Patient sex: F
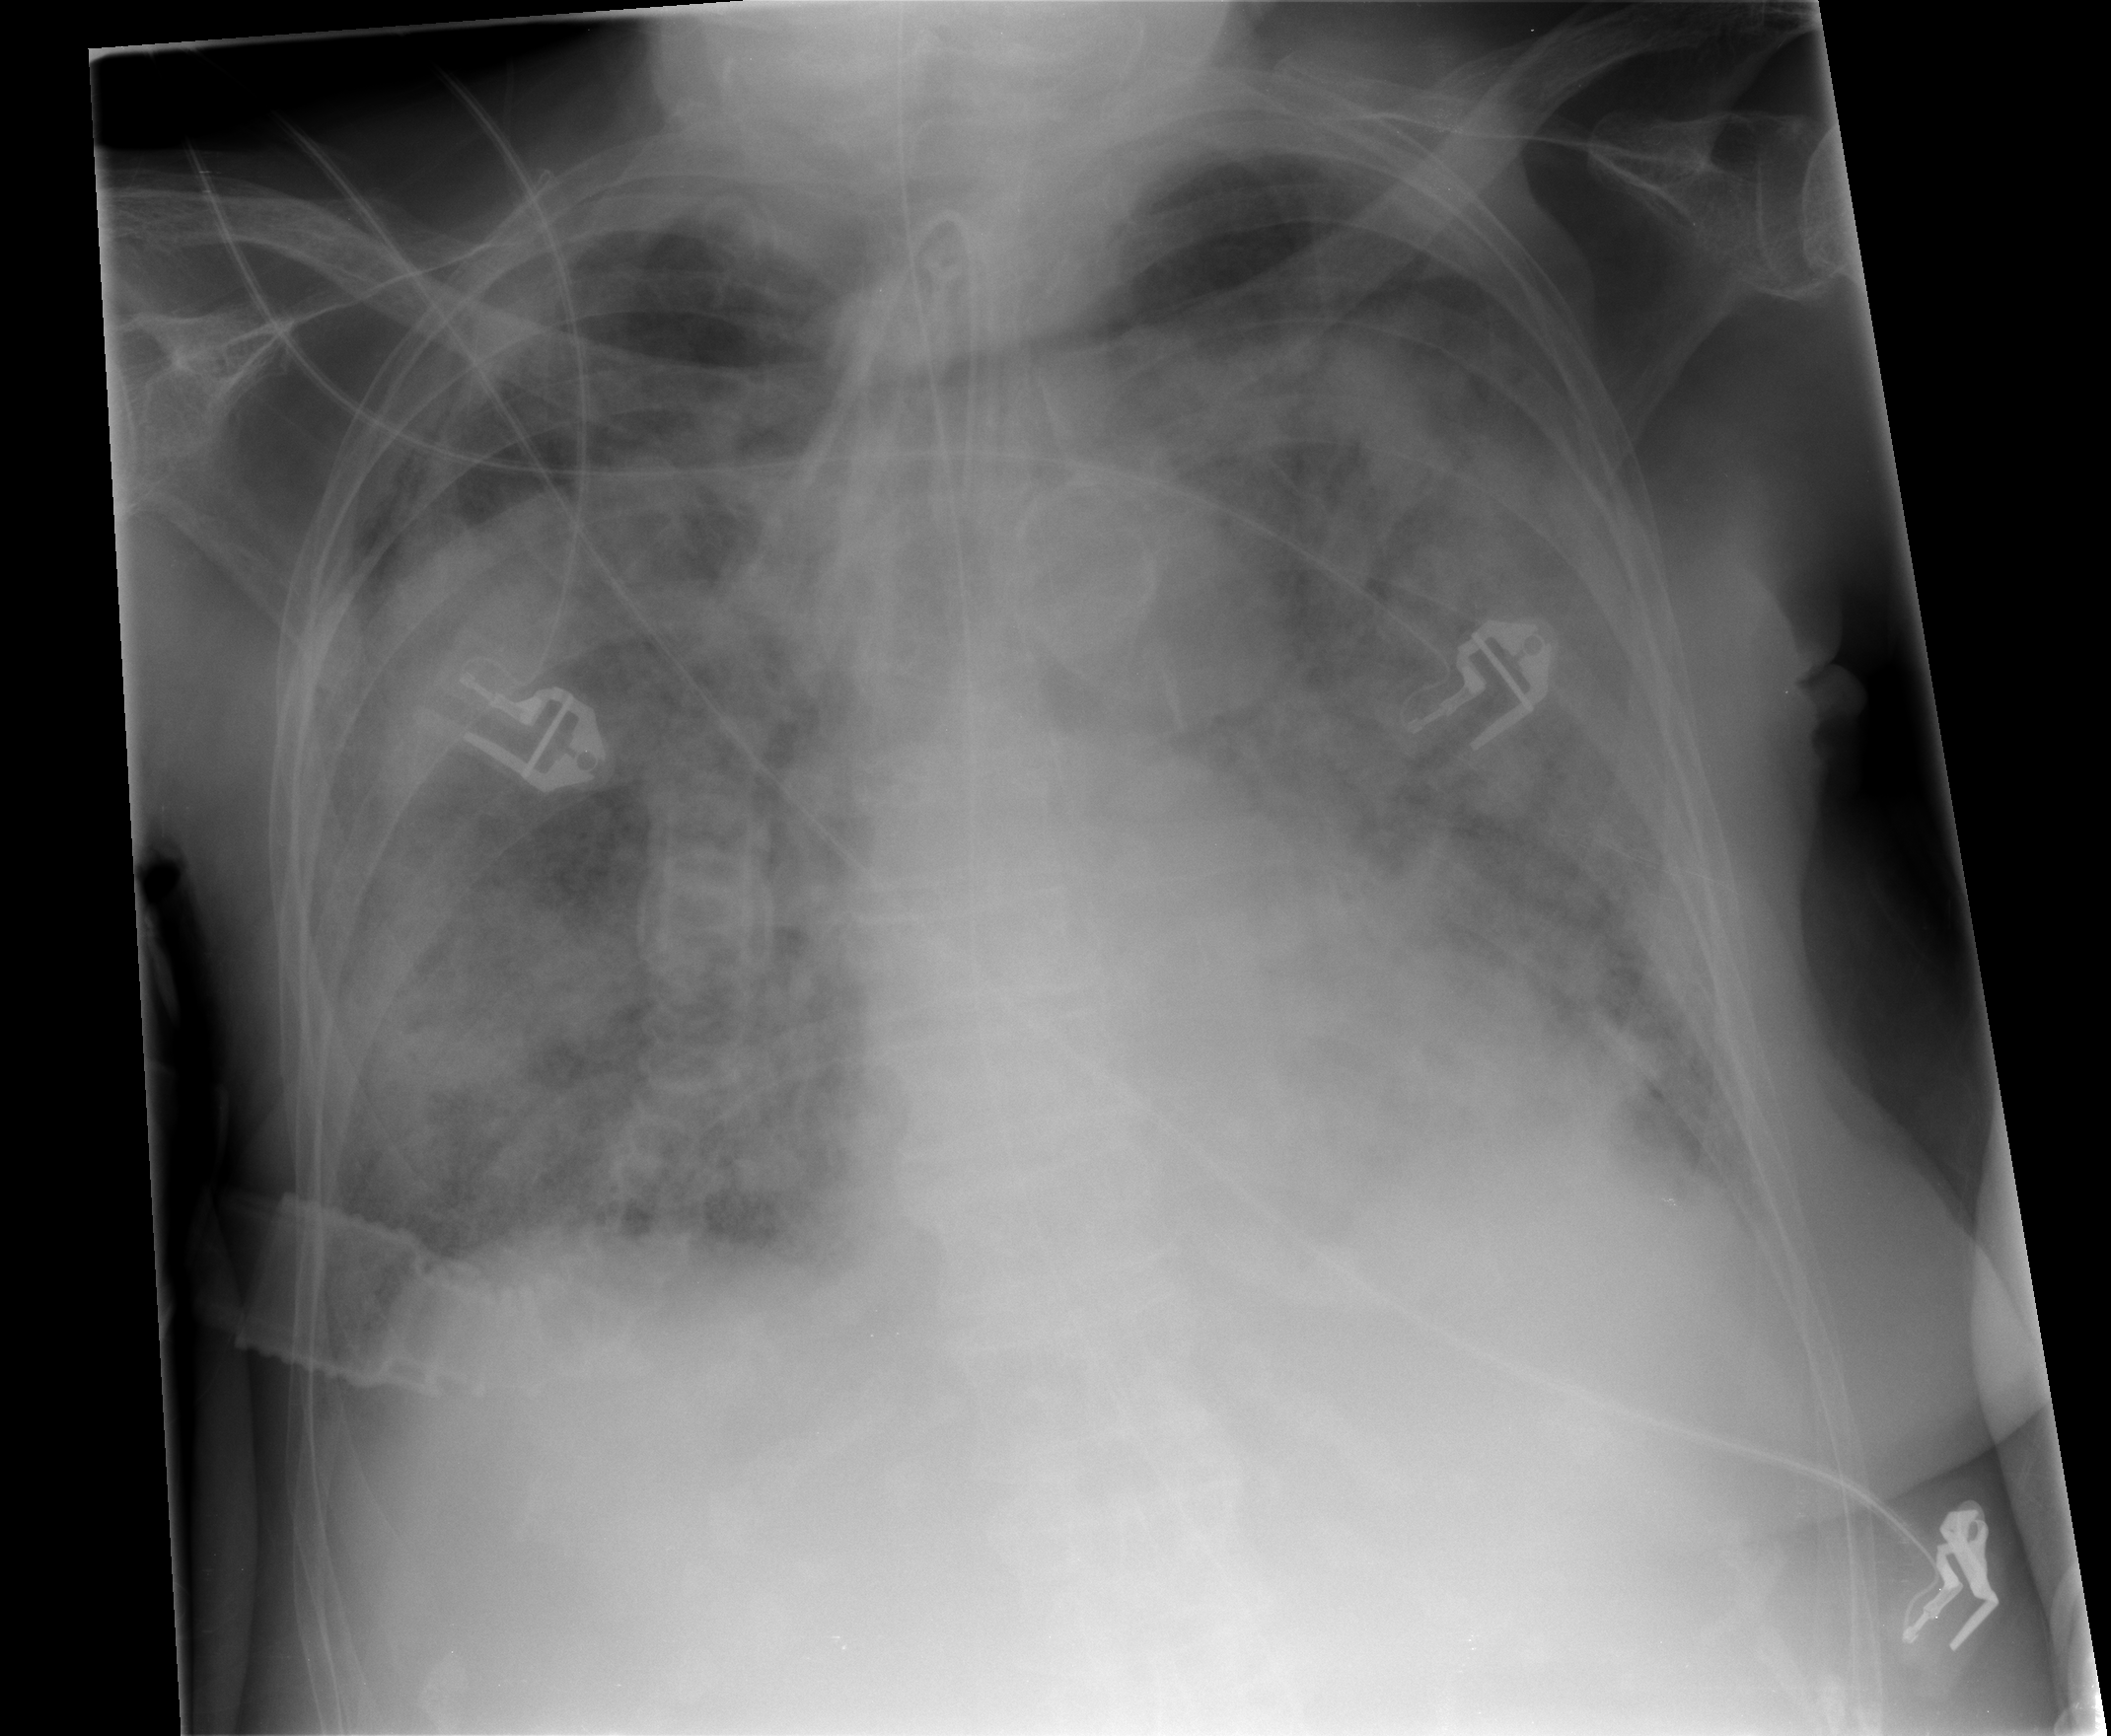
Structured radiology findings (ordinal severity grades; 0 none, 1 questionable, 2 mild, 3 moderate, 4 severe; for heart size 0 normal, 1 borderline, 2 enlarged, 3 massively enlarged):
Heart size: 1
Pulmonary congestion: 4
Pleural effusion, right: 0
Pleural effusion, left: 2
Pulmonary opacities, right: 4
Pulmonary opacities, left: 4
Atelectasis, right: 3
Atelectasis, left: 3